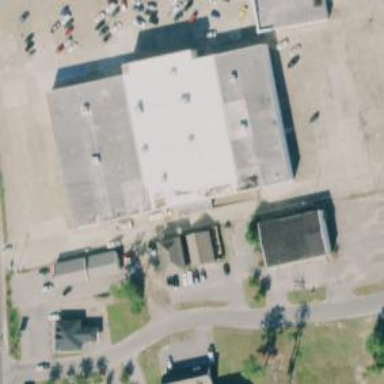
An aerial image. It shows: Building.